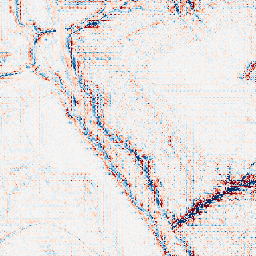
Category: wavelet
Decomposition family: wavelet_dwt
Decomposition parameters: wavelet: db2
level: 3
Upsampling method: regularized
Upsampling parameters: scale: 2
lambda_reg: 0.1
Upsampling scale: 2